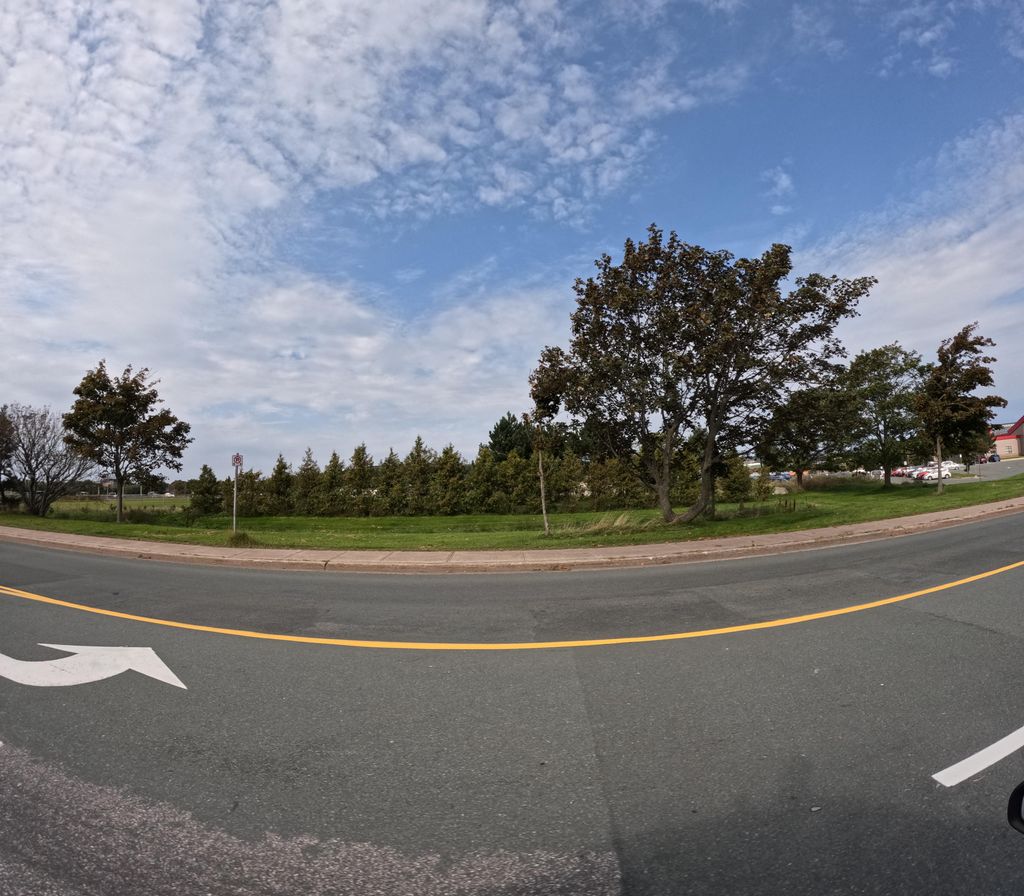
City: st_johns